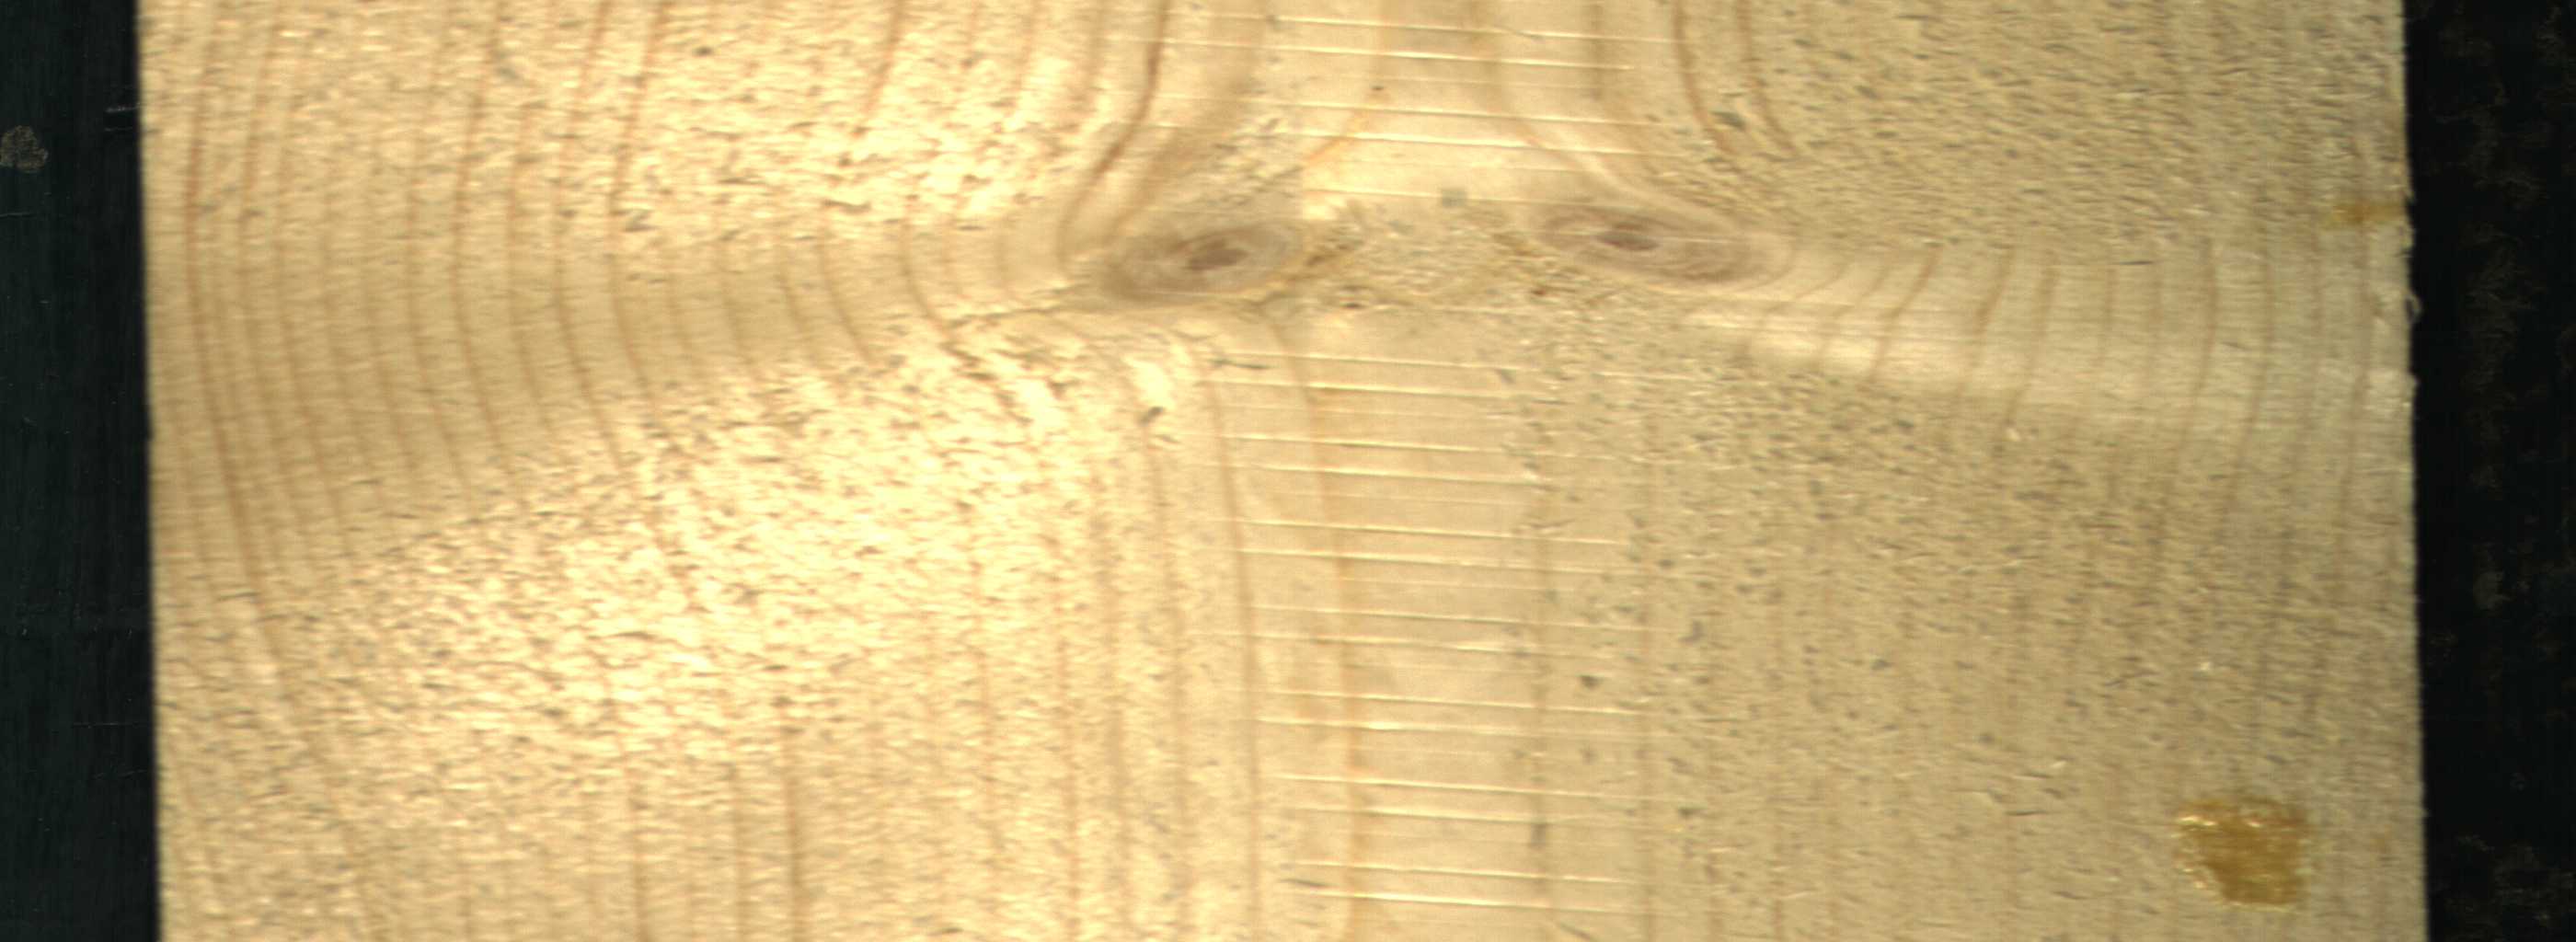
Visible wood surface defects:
resin
Live_Knot
Live_Knot